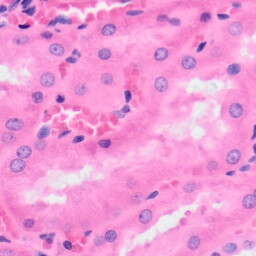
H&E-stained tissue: Kidney